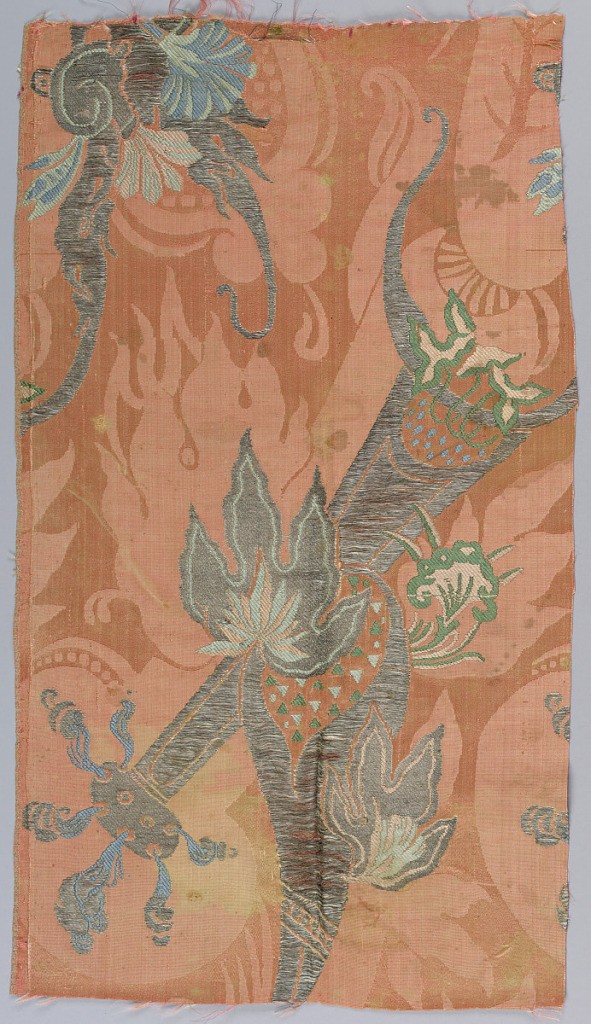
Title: Fragment
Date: ca. 1700
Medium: silk, metallic yarns Technique: damask weave with supplementary weft patterning (brocaded)
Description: Fragment of brocaded silk damask in the ‘Bizarre' style. Pink and silver ground with details brocaded in shades of blue showing abstracted florals with long tendrils, and a smoking censer.